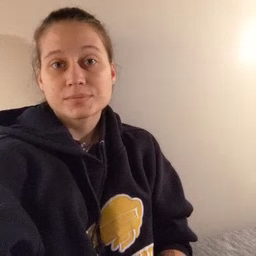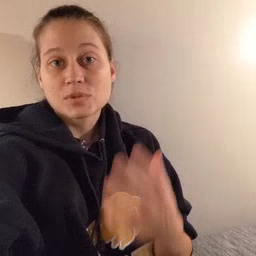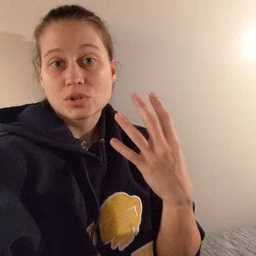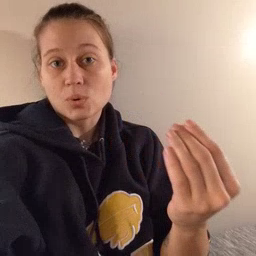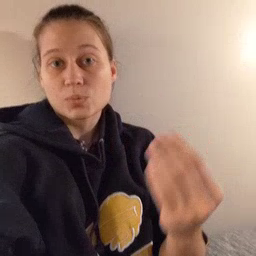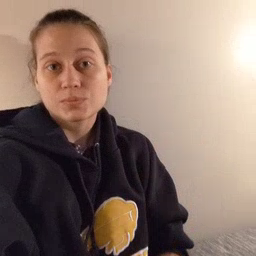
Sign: go